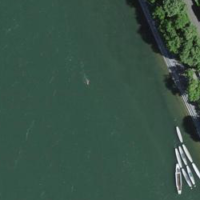
EUNIS habitat code: 15
Species observed at this site:
Sedum album
Anas platyrhynchos
Cygnus olor